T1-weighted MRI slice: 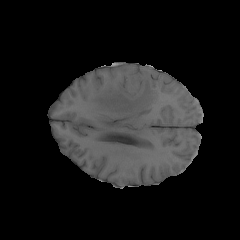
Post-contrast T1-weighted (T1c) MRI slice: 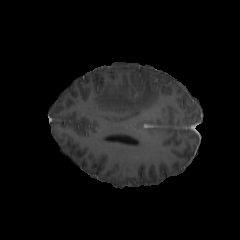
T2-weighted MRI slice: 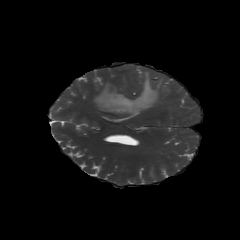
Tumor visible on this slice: yes